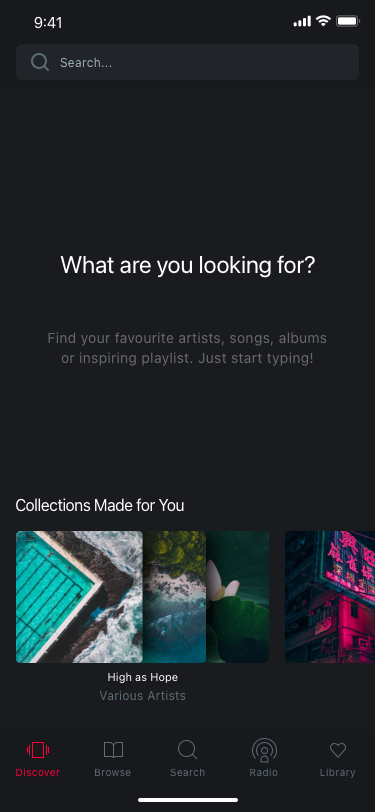
Text in this UI design:
What are you looking for?
Find your favourite artists, songs, albums or inspiring playlist. Just start typing!
Collections Made for You